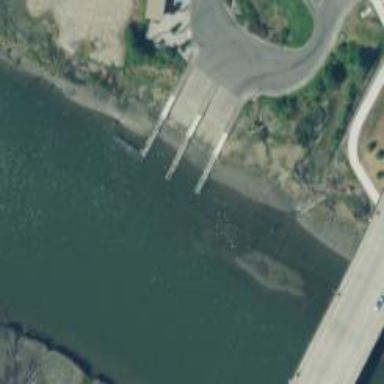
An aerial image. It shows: Slipway on leisure land.